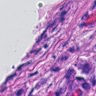
Metastatic tissue present: yes